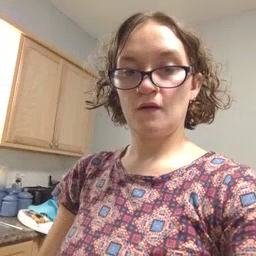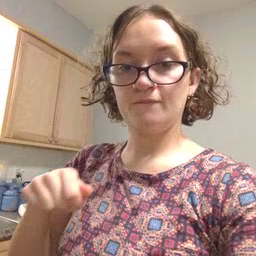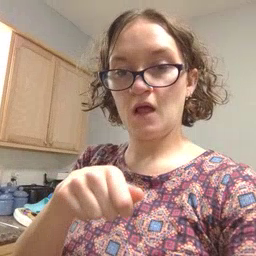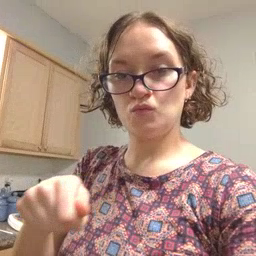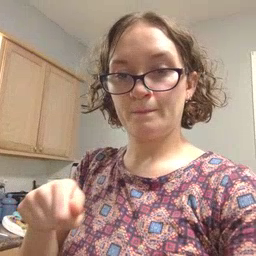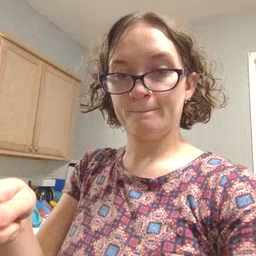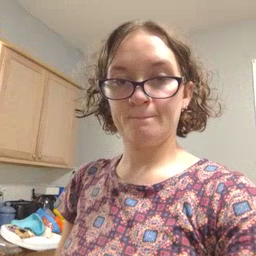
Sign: vacuum